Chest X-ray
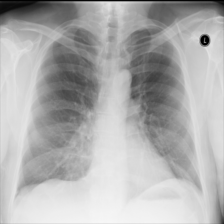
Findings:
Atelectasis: negative
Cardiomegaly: negative
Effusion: negative
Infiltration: positive
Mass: negative
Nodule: positive
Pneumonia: negative
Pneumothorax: negative
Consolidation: negative
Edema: negative
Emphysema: negative
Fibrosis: negative
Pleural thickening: negative
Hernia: negative